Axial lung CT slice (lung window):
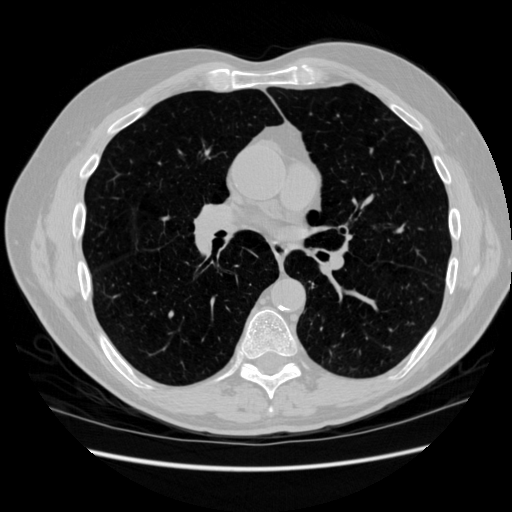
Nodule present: no